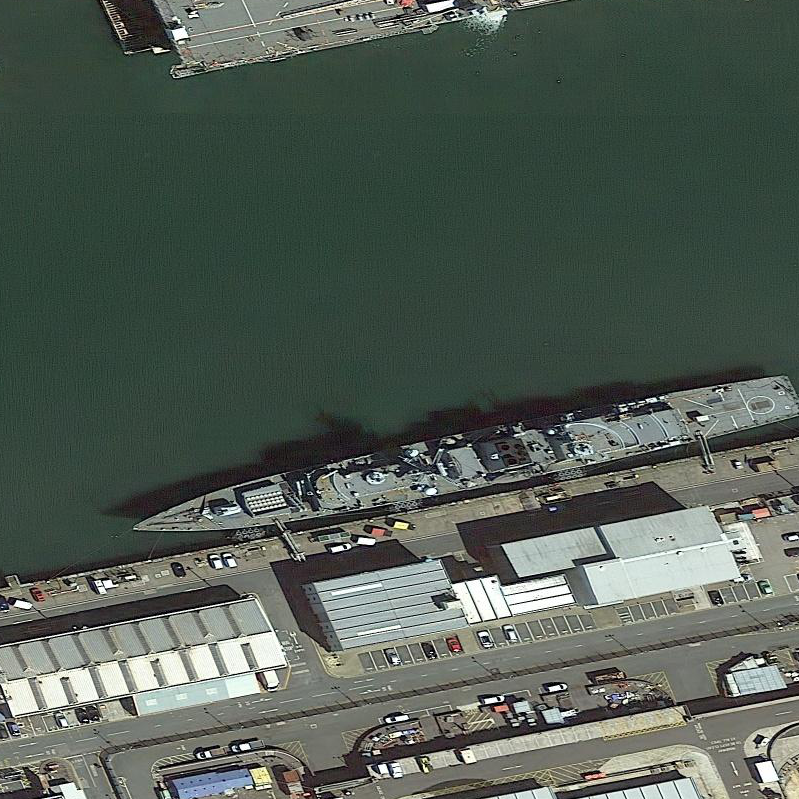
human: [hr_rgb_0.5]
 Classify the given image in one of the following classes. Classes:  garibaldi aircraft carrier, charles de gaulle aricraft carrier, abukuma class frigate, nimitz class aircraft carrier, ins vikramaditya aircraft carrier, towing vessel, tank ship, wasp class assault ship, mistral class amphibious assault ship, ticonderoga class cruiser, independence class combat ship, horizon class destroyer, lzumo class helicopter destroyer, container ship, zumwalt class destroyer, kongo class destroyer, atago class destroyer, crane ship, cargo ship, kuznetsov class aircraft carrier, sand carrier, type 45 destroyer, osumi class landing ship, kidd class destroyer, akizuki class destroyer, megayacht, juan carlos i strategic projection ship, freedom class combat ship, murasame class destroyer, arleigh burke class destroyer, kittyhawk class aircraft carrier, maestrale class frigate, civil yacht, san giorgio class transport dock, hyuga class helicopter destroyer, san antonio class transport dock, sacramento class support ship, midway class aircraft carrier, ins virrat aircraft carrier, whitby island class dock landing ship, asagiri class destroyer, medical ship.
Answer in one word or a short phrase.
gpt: Type 45 destroyer